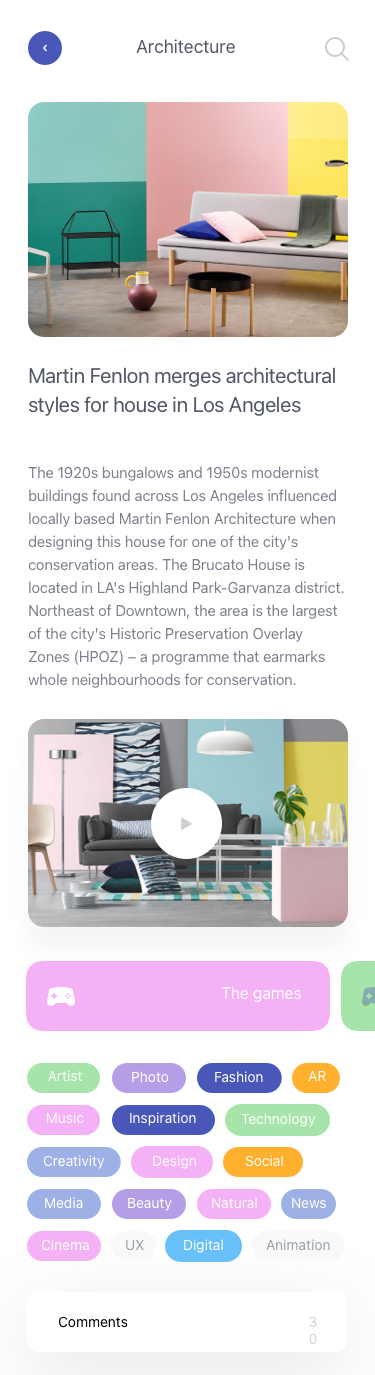
Text in this UI design:
Architecture
Martin Fenlon merges architectural styles for house in Los Angeles
The 1920s bungalows and 1950s modernist buildings found across Los Angeles influenced locally based Martin Fenlon Architecture when designing this house for one of the city's conservation areas. The Brucato House is located in LA's Highland Park-Garvanza district.
Northeast of Downtown, the area is the largest of the city's Historic Preservation Overlay Zones (HPOZ) – a programme that earmarks whole neighbourhoods for conservation.
The games
Comments
30
Artist
Music
Creativity
Natural
News
Beauty
Media
Cinema
UX
Digital
Animation
Design
Social
Inspiration
Technology
Photo
AR
Fashion